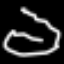
Label: squiggle